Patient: sex F, age 78
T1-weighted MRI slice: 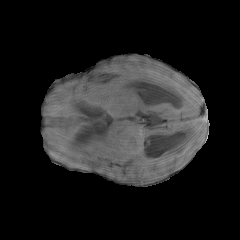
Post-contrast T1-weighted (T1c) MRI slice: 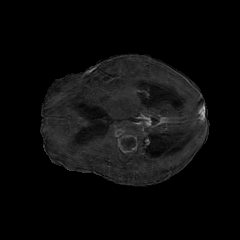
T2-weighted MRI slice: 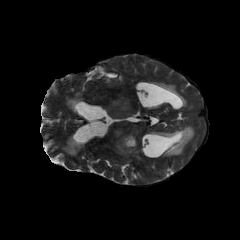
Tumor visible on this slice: yes
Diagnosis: Glioblastoma, IDH-wildtype
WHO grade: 4